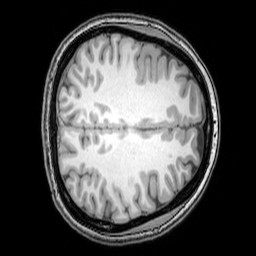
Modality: T1w
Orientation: axial
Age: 22
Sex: female
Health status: healthy
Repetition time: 0.081 s
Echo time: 0.037 s